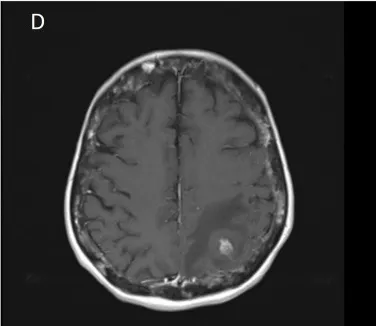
CT scans without contrast and MRI of the tumor lesions. (C) Lower left image showing a chest CT scan of the lung with innumerable pulmonary nodules seen throughout the lungs.
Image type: radiology (mri)